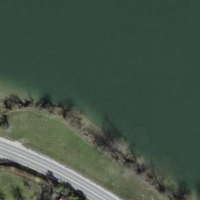
EUNIS habitat code: 15
Species observed at this site:
Symphoricarpos albus